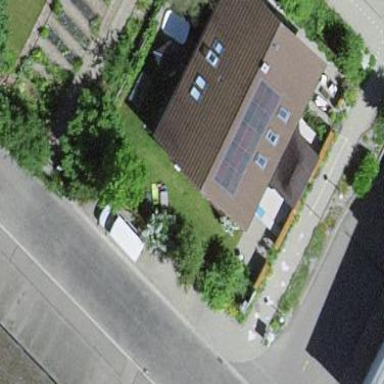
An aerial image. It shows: Residential building with gabled roof.